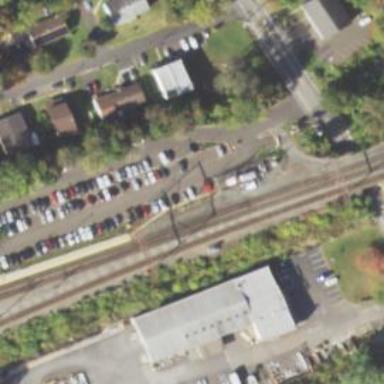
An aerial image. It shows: Railroad crossover.